Question: I have one error on my page and it is stopping some other javascript from functioning correctly:
'''
$.ui.dialog.defaults is undefined
$.ui.dialog.defaults.bgiframe = true;
'''

What steps can I take to fix this error?
I have this in the head
'''
<script language="JavaScript" type="text/javascript" src="http://www.mysite.com/demo/system/ext/jquery/jquery.js"></script>
<script language="JavaScript" type="text/javascript" src="http://www.mysite.com/demo/system/ext/jquery/jquery-ui.js"></script>
'''
Thanks
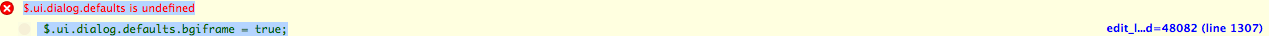
Answer: Which version of jQuery UI are you using? The defaults were moved from '$.ui.dialog.defaults' to '$.ui.dialog.prototype.options' in version 1.8:
> <URL>
The best way (and probably the only sane way) to fix things is to go through all your code and change all your '$.ui.X.defaults' references to '$.ui.X.prototype.defaults' where is the jQuery-UI widget in question. A review of the Upgrade Guide for other possible issues would be a good idea too.